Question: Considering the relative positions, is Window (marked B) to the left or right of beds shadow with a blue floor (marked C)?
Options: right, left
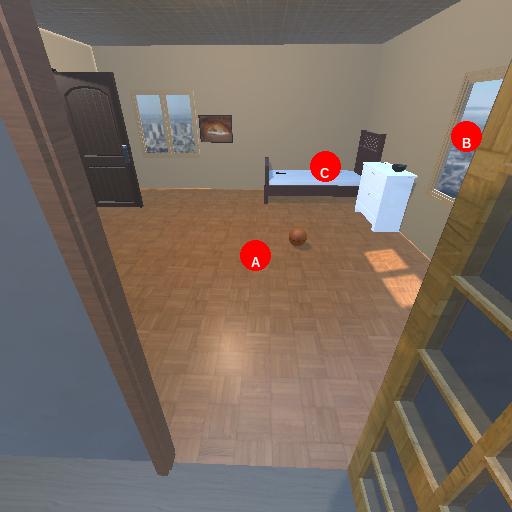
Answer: right